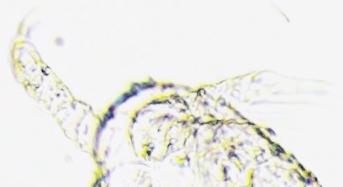
Label: Zooplankton